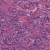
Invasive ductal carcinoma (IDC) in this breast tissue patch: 1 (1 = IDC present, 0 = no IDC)